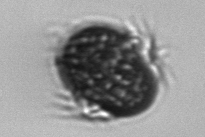
Label: Mesodinium